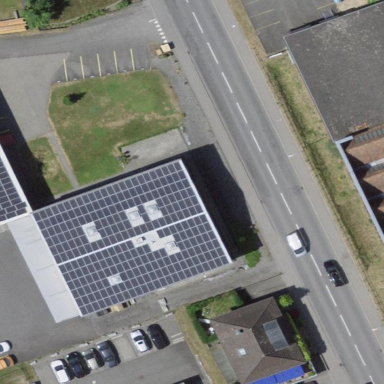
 consisting of solar photovoltaic panels."